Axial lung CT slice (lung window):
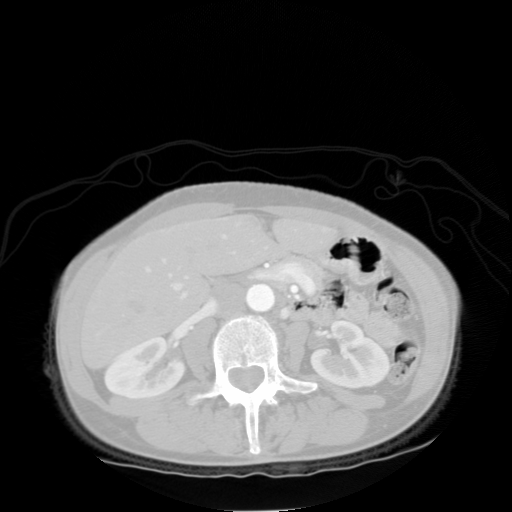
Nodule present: no